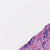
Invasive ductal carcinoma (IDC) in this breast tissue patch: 0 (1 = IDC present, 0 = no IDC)